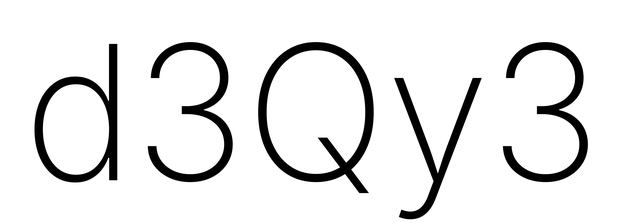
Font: Inter_ExtraLight